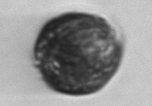
Label: Alexandrium_catenella